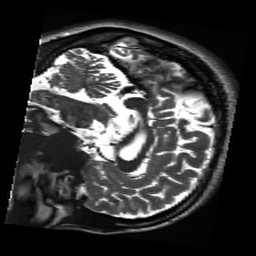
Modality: inplaneT2
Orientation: sagittal
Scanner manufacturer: siemens
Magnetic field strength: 3 T
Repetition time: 11 s
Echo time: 0.059 s